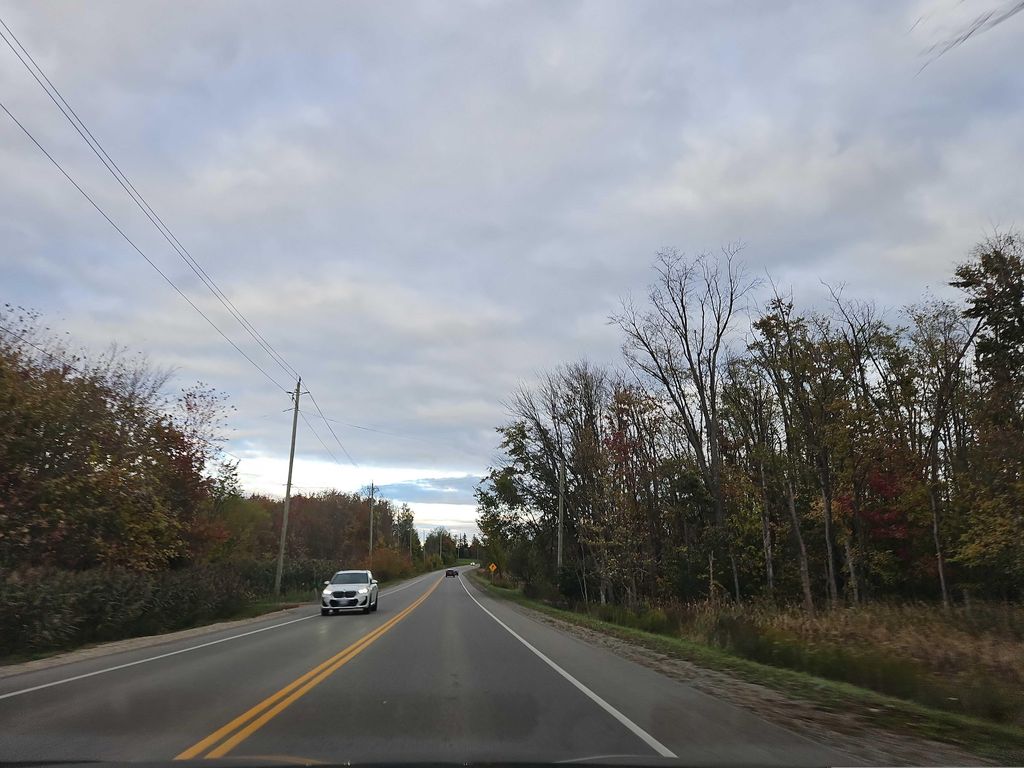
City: kitchener-waterloo